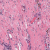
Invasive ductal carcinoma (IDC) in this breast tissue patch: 0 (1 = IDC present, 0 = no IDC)